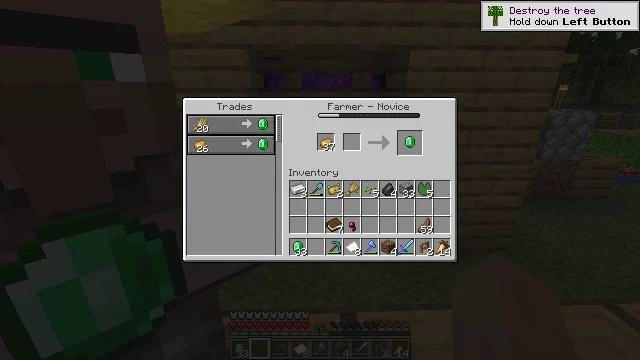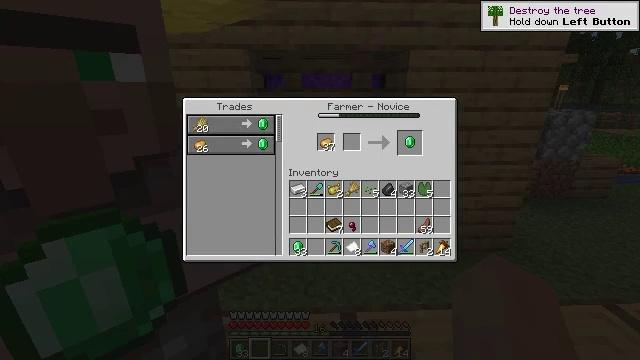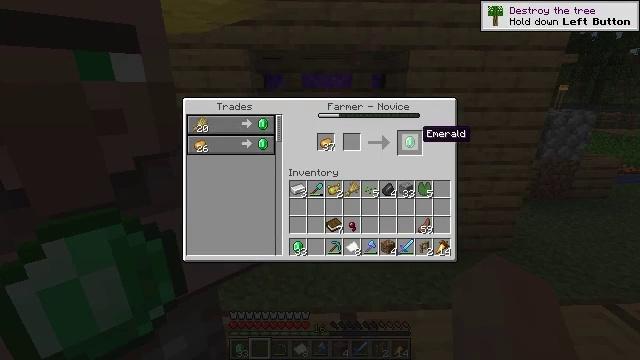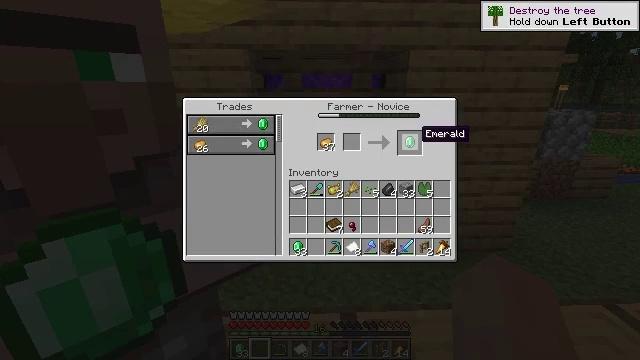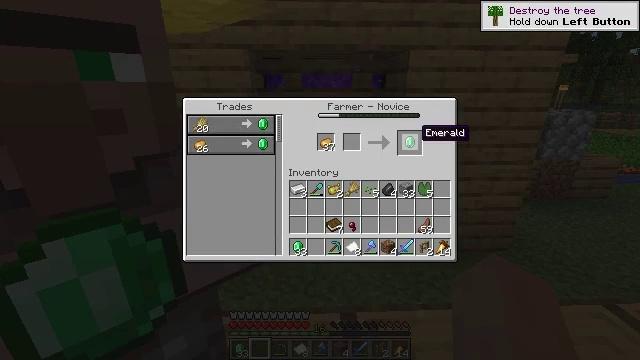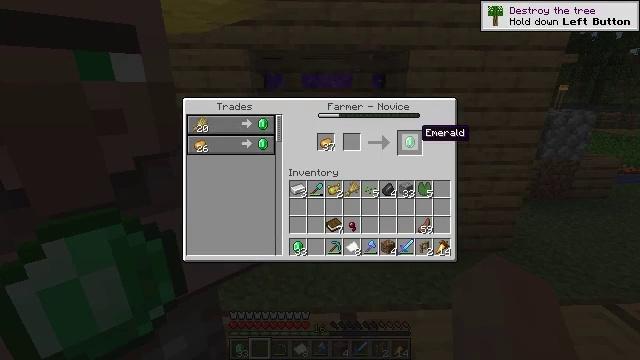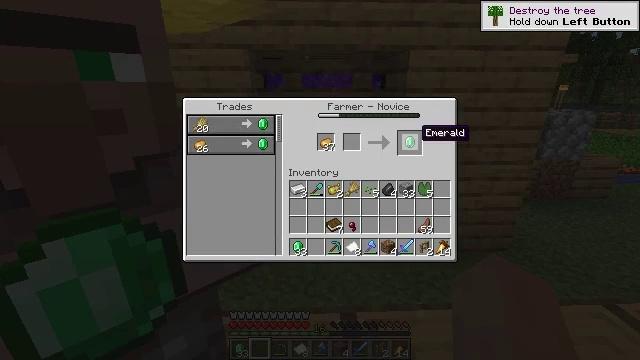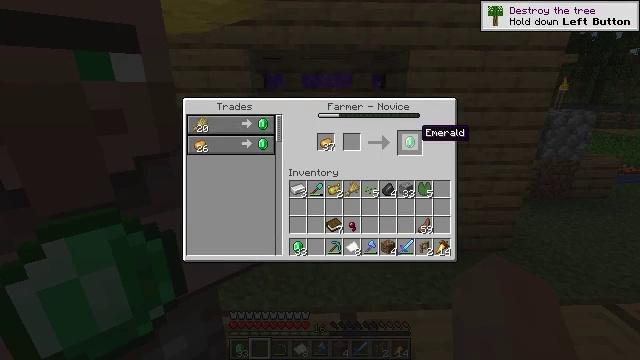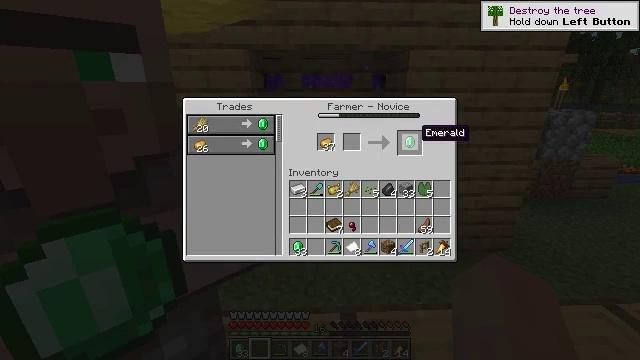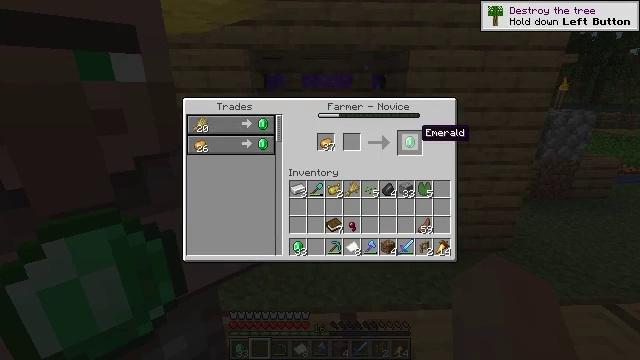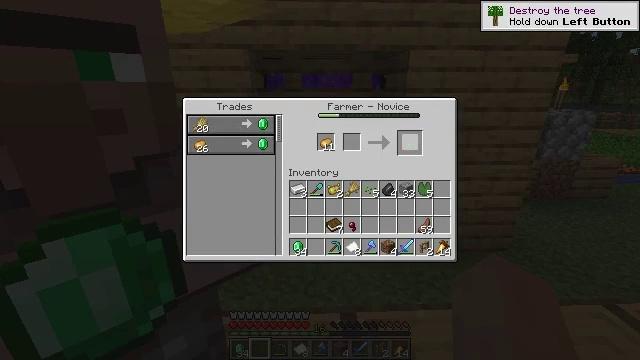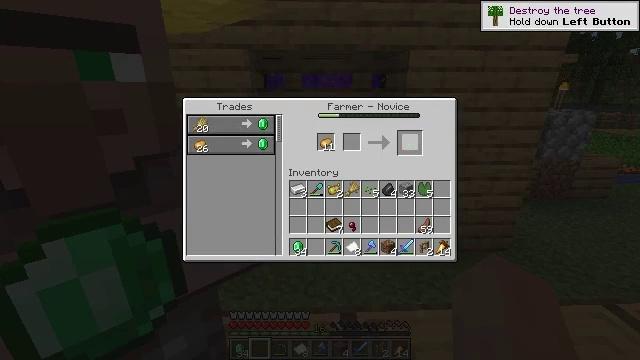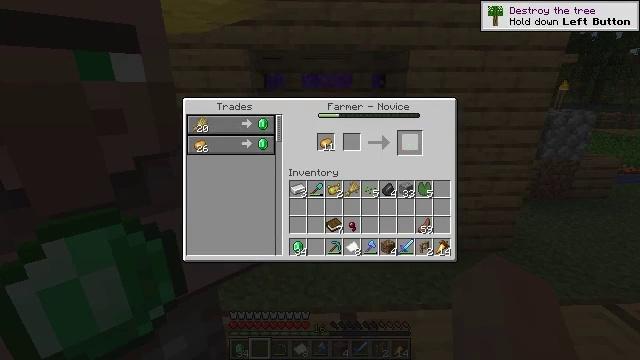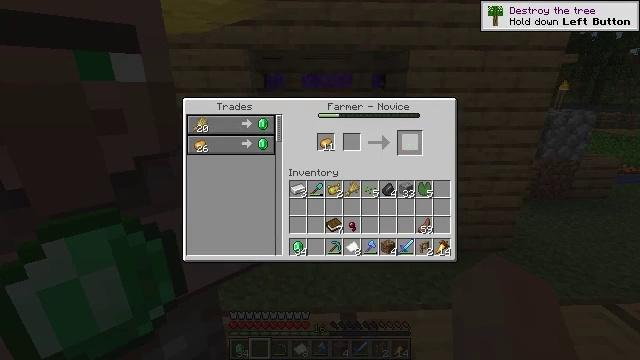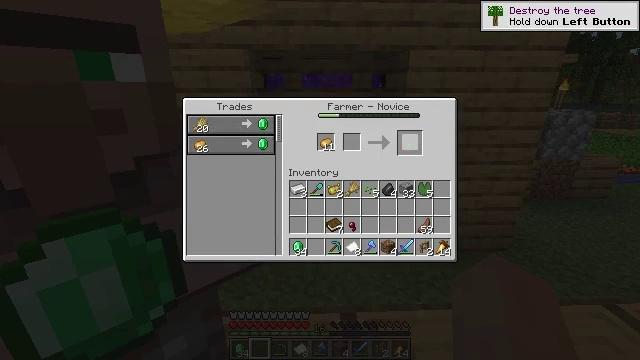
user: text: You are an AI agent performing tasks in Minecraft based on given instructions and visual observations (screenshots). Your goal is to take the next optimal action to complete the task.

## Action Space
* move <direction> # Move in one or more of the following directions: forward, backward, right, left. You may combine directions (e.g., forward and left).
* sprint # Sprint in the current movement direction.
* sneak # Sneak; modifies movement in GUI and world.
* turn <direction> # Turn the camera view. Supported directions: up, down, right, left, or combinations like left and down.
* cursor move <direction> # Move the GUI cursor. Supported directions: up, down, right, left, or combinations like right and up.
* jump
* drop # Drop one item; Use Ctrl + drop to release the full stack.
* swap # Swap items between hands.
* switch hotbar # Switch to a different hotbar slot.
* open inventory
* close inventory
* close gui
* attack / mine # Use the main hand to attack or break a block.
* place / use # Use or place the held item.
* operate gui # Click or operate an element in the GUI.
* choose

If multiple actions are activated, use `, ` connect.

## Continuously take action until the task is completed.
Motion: motion action
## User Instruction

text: Interact with the crafting table to obtain an emerald.
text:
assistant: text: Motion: sneak
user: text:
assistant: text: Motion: sneak, cursor move left
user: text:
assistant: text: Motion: sneak
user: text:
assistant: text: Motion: sneak
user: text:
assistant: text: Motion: sneak
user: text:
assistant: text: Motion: sneak
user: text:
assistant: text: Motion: sneak
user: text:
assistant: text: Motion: sneak
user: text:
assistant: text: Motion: sneak
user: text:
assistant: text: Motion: sneak, operate gui
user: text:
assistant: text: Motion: sneak, operate gui
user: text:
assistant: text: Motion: sneak
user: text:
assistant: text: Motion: sneak
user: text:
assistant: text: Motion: sneak
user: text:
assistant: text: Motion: sneak